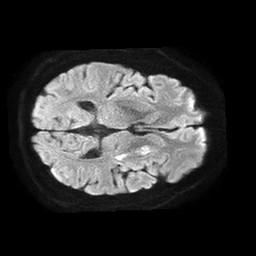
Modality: TRACE
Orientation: axial
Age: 64
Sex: male
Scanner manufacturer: philips
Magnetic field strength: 1.5 T
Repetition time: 4.6 s
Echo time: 0.08631 s